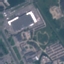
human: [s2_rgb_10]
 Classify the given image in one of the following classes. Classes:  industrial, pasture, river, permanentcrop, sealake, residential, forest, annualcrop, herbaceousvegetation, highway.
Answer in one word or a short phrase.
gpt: Industrial